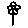
Label: flower